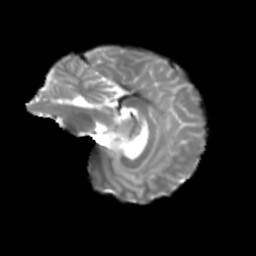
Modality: T2w
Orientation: sagittal
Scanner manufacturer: siemens
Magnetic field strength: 3 T
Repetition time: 4 s
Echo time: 0.0594 s